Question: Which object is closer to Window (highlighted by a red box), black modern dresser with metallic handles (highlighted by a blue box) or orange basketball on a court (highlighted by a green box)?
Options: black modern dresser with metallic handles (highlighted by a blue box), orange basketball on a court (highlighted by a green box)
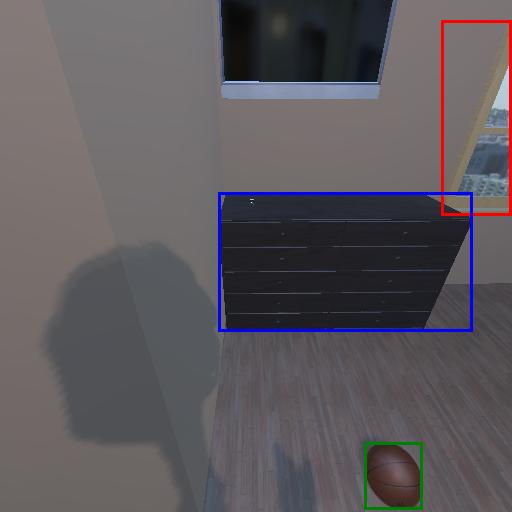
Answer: black modern dresser with metallic handles (highlighted by a blue box)